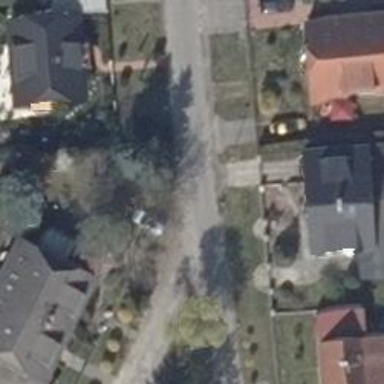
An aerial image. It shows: Residential road with asphalt surface and no sidewalks.